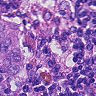
Metastatic tissue present: yes